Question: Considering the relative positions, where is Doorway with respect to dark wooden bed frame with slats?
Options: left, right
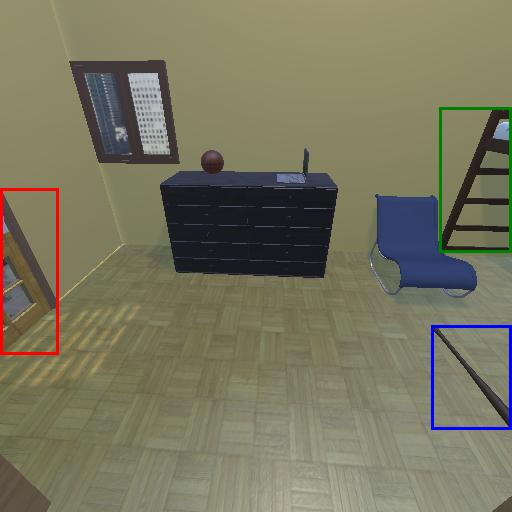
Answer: left